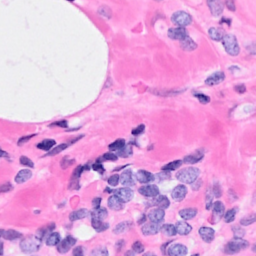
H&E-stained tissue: Breast